Interaction volume radius: 10 \u00c5
Interaction volume height: 15 \u00c5
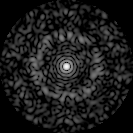
Disorder parameter: 0.8451